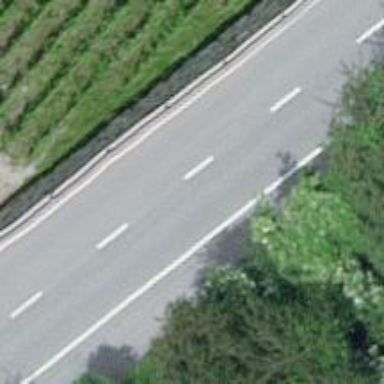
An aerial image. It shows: Tertiary road with asphalt surface.